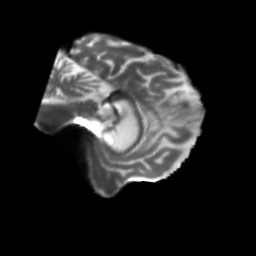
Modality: T2w
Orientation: sagittal
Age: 66
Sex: female
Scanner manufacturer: siemens
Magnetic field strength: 3 T
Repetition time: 5.25 s
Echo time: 0.08 s